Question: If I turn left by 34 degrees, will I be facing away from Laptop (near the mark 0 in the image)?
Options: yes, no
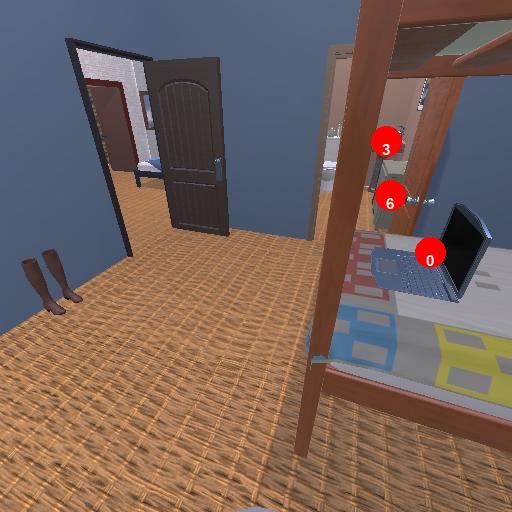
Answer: yes